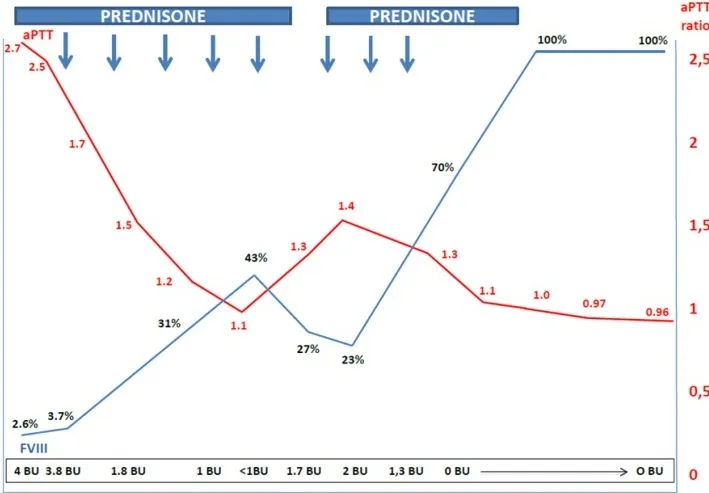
Schematic representation of the lab parameters course of the patient treated with rituximab for his AHA.
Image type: pathology (masson_trichrome)